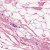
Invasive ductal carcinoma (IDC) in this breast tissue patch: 0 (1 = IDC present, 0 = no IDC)